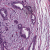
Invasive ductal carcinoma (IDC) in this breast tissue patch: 1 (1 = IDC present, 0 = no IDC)